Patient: sex F, age 43
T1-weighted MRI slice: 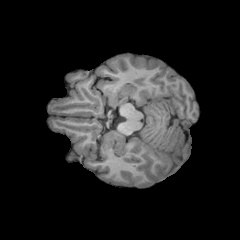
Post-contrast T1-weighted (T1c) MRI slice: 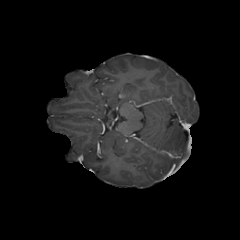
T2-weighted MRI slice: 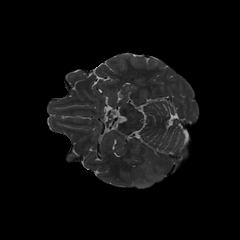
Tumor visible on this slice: yes
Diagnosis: Astrocytoma, IDH-wildtype
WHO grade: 3